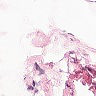
Metastatic tissue present: no